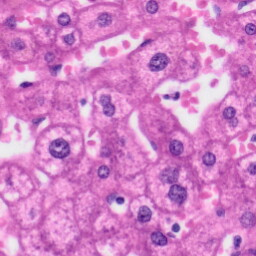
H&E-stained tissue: Liver